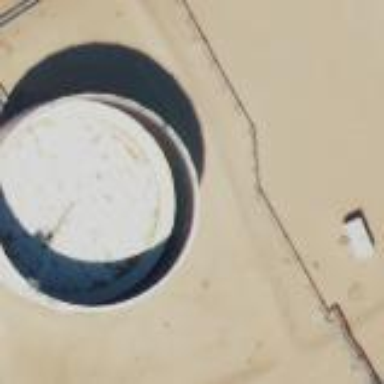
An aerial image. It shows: Storage tank with man-made structure.